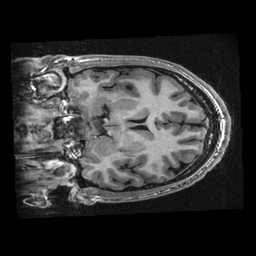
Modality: T1w
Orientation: coronal
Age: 22
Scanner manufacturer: ge
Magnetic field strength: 3 T
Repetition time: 0.008292 s
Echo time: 0.003116 s